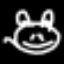
Label: frog